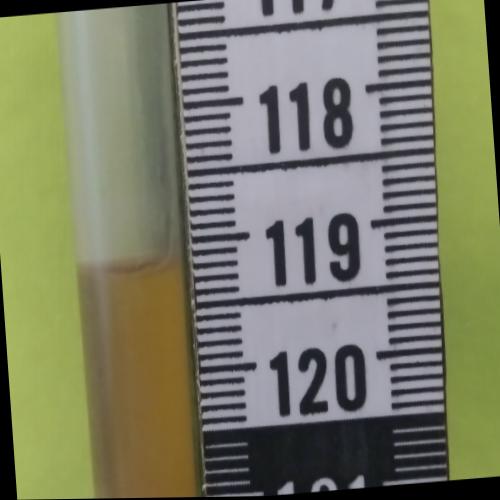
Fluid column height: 119.2 cm